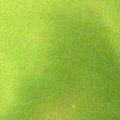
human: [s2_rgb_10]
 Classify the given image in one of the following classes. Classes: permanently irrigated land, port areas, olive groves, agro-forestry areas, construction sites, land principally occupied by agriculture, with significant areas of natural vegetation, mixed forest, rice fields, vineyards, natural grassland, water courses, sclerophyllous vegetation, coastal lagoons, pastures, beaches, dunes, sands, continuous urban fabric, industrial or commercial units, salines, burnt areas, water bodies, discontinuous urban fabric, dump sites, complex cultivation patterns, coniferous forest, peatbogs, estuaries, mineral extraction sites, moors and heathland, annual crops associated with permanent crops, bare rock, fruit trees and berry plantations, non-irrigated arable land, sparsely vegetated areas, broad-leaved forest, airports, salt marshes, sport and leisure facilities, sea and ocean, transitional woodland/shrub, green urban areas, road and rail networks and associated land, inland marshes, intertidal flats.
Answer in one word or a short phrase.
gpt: coastal lagoons